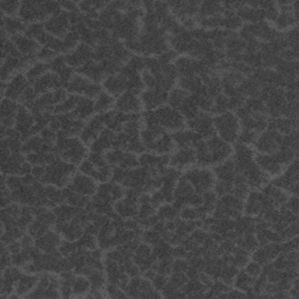
Label: frost